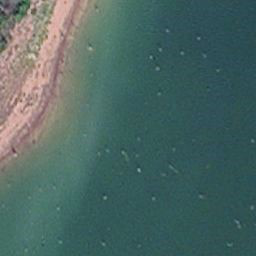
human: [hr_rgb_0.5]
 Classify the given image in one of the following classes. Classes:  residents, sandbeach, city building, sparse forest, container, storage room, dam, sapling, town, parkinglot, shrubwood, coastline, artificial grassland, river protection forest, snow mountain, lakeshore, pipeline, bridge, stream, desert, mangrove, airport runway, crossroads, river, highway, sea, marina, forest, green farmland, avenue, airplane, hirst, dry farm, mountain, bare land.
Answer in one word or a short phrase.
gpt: lakeshore